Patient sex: M
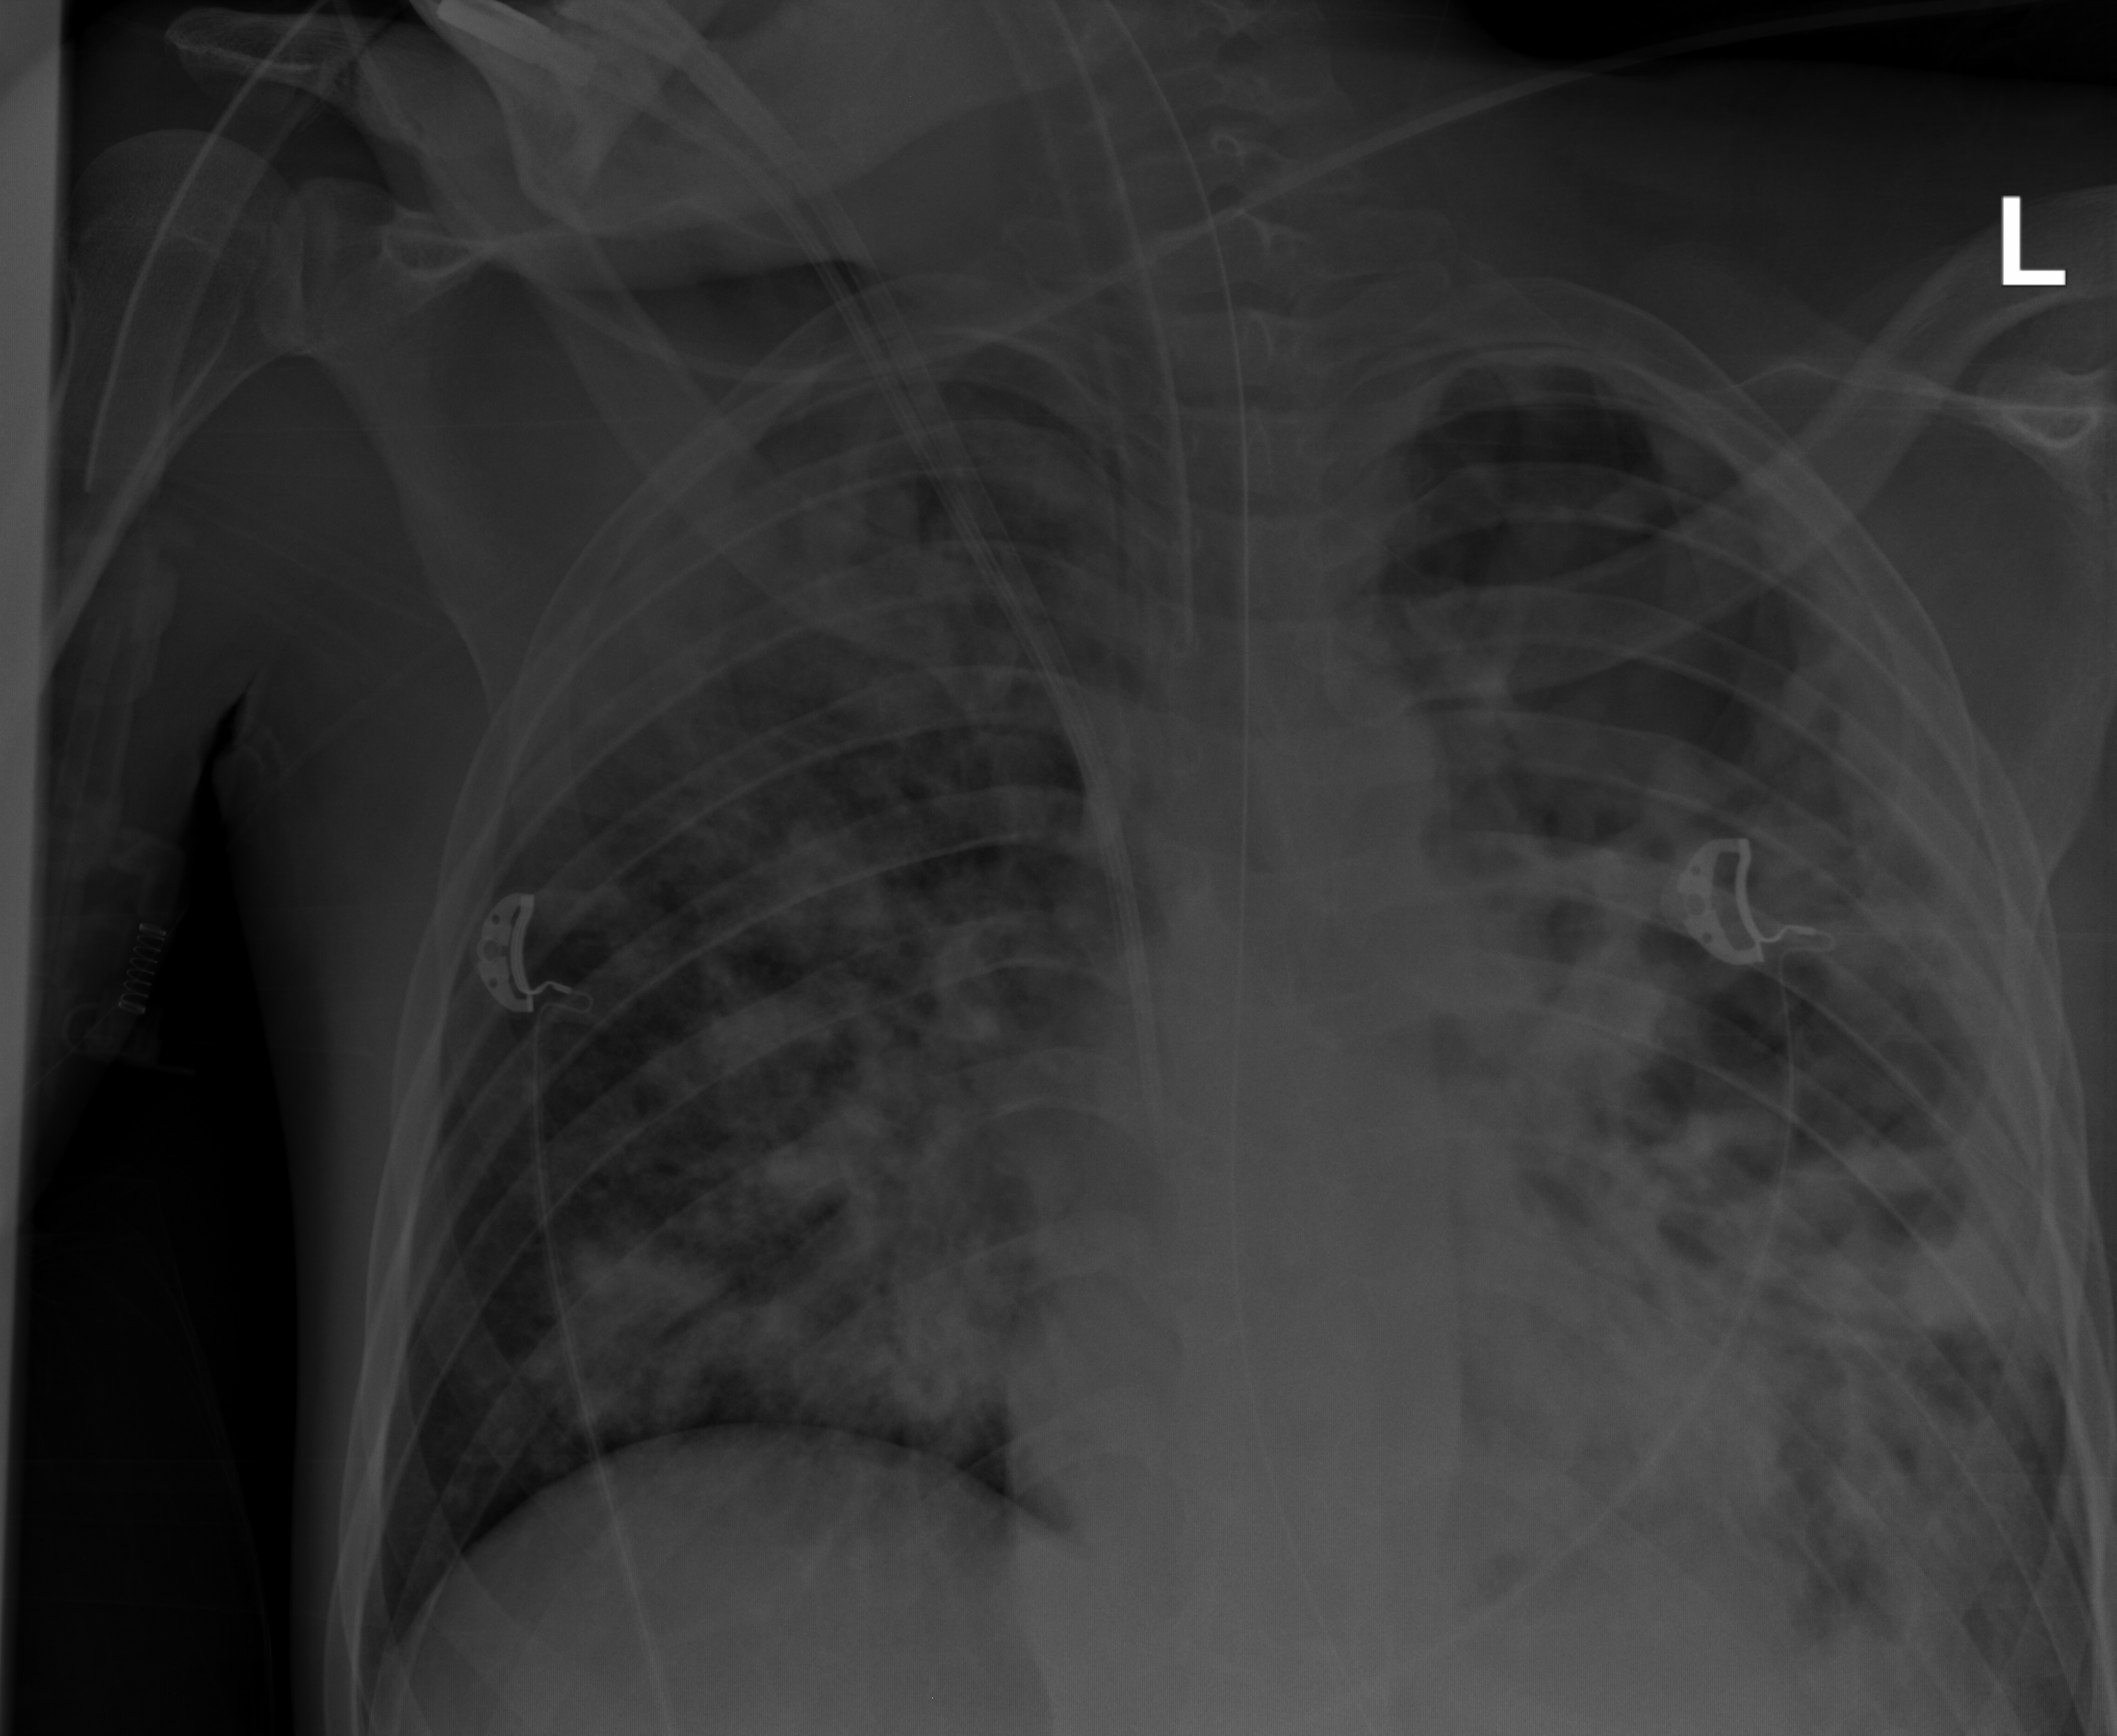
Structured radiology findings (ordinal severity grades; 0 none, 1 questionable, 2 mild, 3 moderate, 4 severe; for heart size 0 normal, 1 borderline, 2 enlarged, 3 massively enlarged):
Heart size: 0
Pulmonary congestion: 0
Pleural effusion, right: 0
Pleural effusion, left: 0
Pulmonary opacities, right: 3
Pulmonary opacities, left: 4
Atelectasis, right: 2
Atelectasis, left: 3